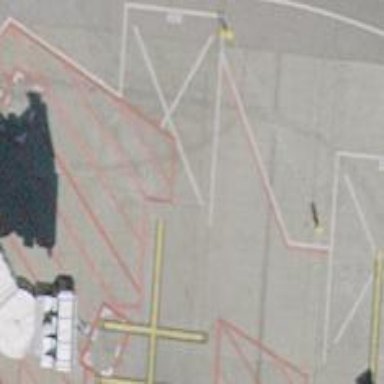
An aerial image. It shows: Airport parking position.